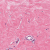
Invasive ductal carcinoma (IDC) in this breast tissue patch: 0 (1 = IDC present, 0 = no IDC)